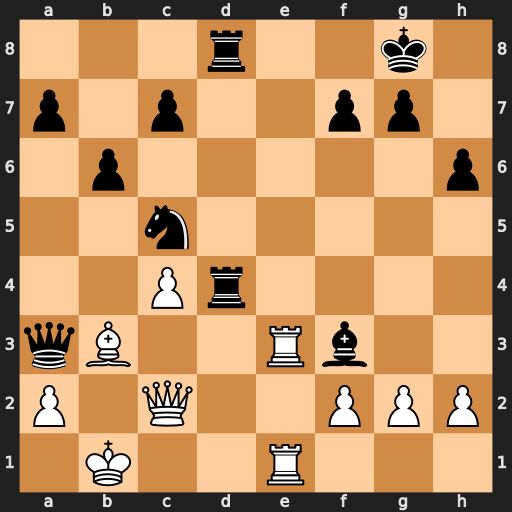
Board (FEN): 3r2k1/p1p2pp1/1p5p/2n5/2Pr4/qB2Rb2/P1Q2PPP/1K2R3
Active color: w
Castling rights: -
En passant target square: -
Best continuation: Re8+ Rxe8 Rxe8#